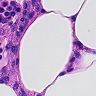
Metastatic tissue present: no